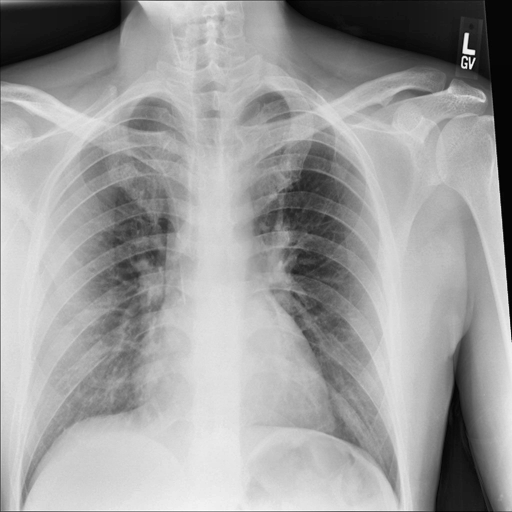
Finding: NORMAL